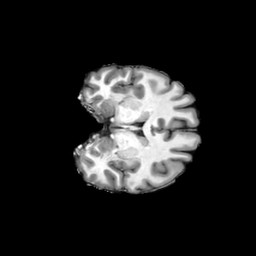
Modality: T1w
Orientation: coronal
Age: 51
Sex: male
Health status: ill